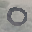
Label: 0